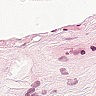
Metastatic tissue present: no